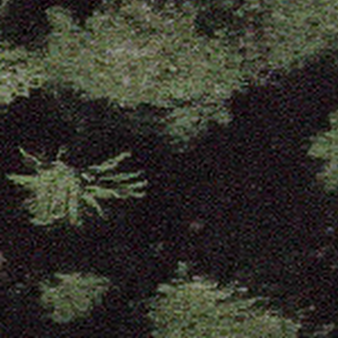
Label: other